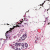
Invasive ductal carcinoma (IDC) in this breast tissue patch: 0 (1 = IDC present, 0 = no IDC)